Question: I need do set an option from the list, selected and visible in dropdown.
I had this code:
'''
/* some js....*/
........
$.ajax({
type: "POST",
url: url,
data : mydata,
success: function(data) {
$('#format_type option').removeAttr('selected')
$('#format_type option:eq('+data+')').attr('selected', true);
$('#format_type option:selected').focus();
}
});
..............
'''
The html code:
'''
echo "<select name='format_type' id='format_type'>";
echo "<option value='1'>Fixed</toption>";
echo "<option value='2'>Year Digit 4[Y---]</toption>";
echo "<option value='3'>Year Digit 3[-Y--]</toption>";
echo "<option value='4'>Year Digit 2[--Y-]</toption>";
echo "<option value='5'>Year Digit 1[---Y]</toption>";
echo "<option value='6'>Month Digit 2[M-]</toption>";
echo "<option value='7'>Month Digit 1[-M]</toption>";
.............
'''
The jquery code does function very well, after the ajax response, the option requested is selected (i saw that in Inspect Element), but the list stays as it was, the options 'Fixed' stays the first and when I click on the list, none of options below is selected (although at Inspect Element it has 'selected='selected'').
This is how it looks after ajax response:

Please anybody help.
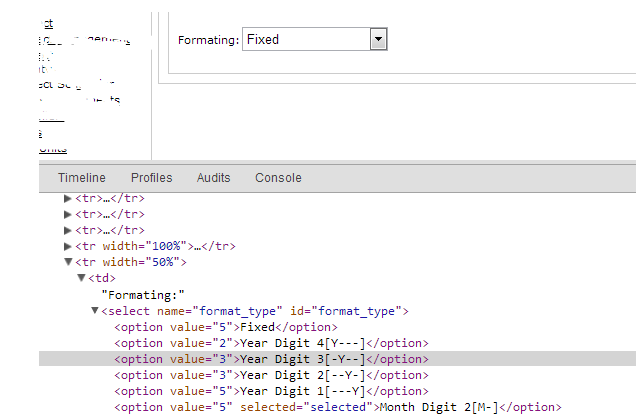
Answer: Assuming 'data' gives the index of the option; Using 'prop' instead of 'attr' might help
'''
$('#format_type option:eq('+data+')').prop('selected', true);
'''
Instead of
'''
$('#format_type option').removeAttr('selected')
$('#format_type option:eq('+data+')').attr('selected', true);
'''